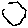
Label: hexagon